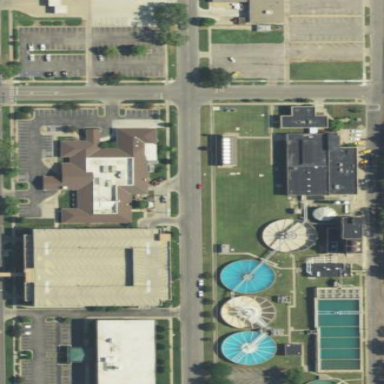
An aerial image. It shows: Man-made water works facility.